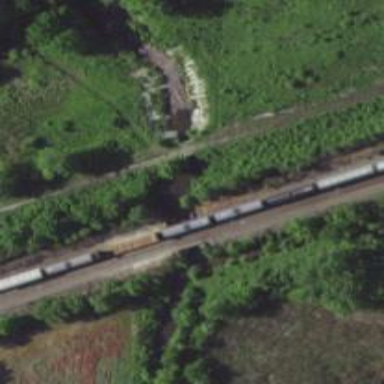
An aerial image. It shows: Disused railway bridge with one track.